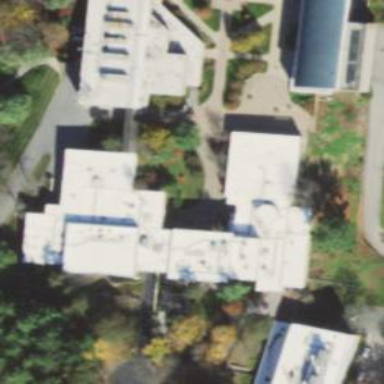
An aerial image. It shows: College building.